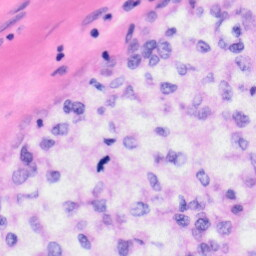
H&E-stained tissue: Liver